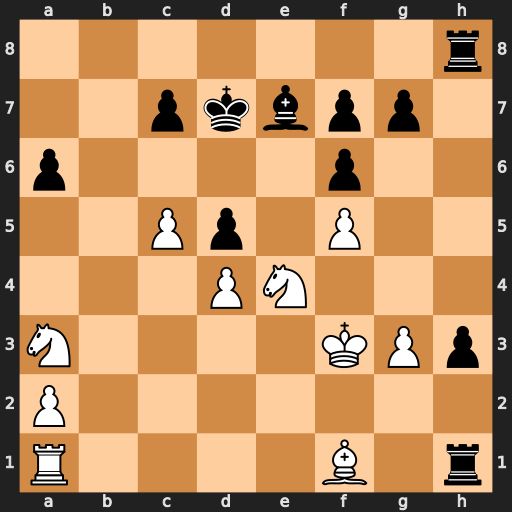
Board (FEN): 7r/2pkbpp1/p4p2/2Pp1P2/3PN3/N4KPp/P7/R4B1r
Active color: w
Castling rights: -
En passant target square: -
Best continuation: Nf2 Rg1 Bb5+ axb5 Rxg1